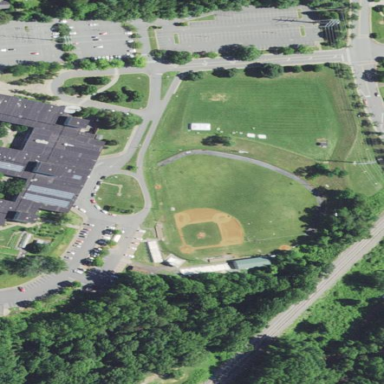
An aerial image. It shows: Baseball pitch for leisure and sports activities.